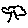
Label: tree